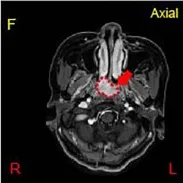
Magnetic Resonance Imaging (MRI) of the nasopharynx. (E, F) An irregular mass measuring approximately 24 x 20 x 19 mm on the right side of the nasopharynx (Red dash line). Enhanced scan indicating significant and uneven enhancement of the nasopharyngeal mass.
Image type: radiology (mri)